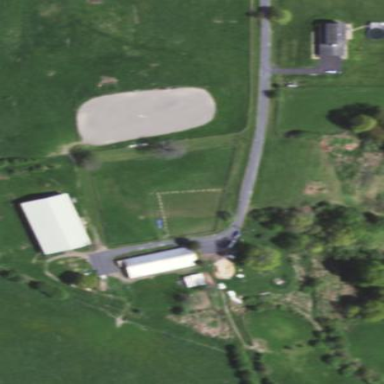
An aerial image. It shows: Fence around area designated for animal keeping.